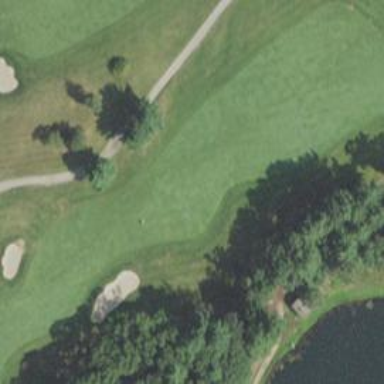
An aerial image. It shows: Golf hole.